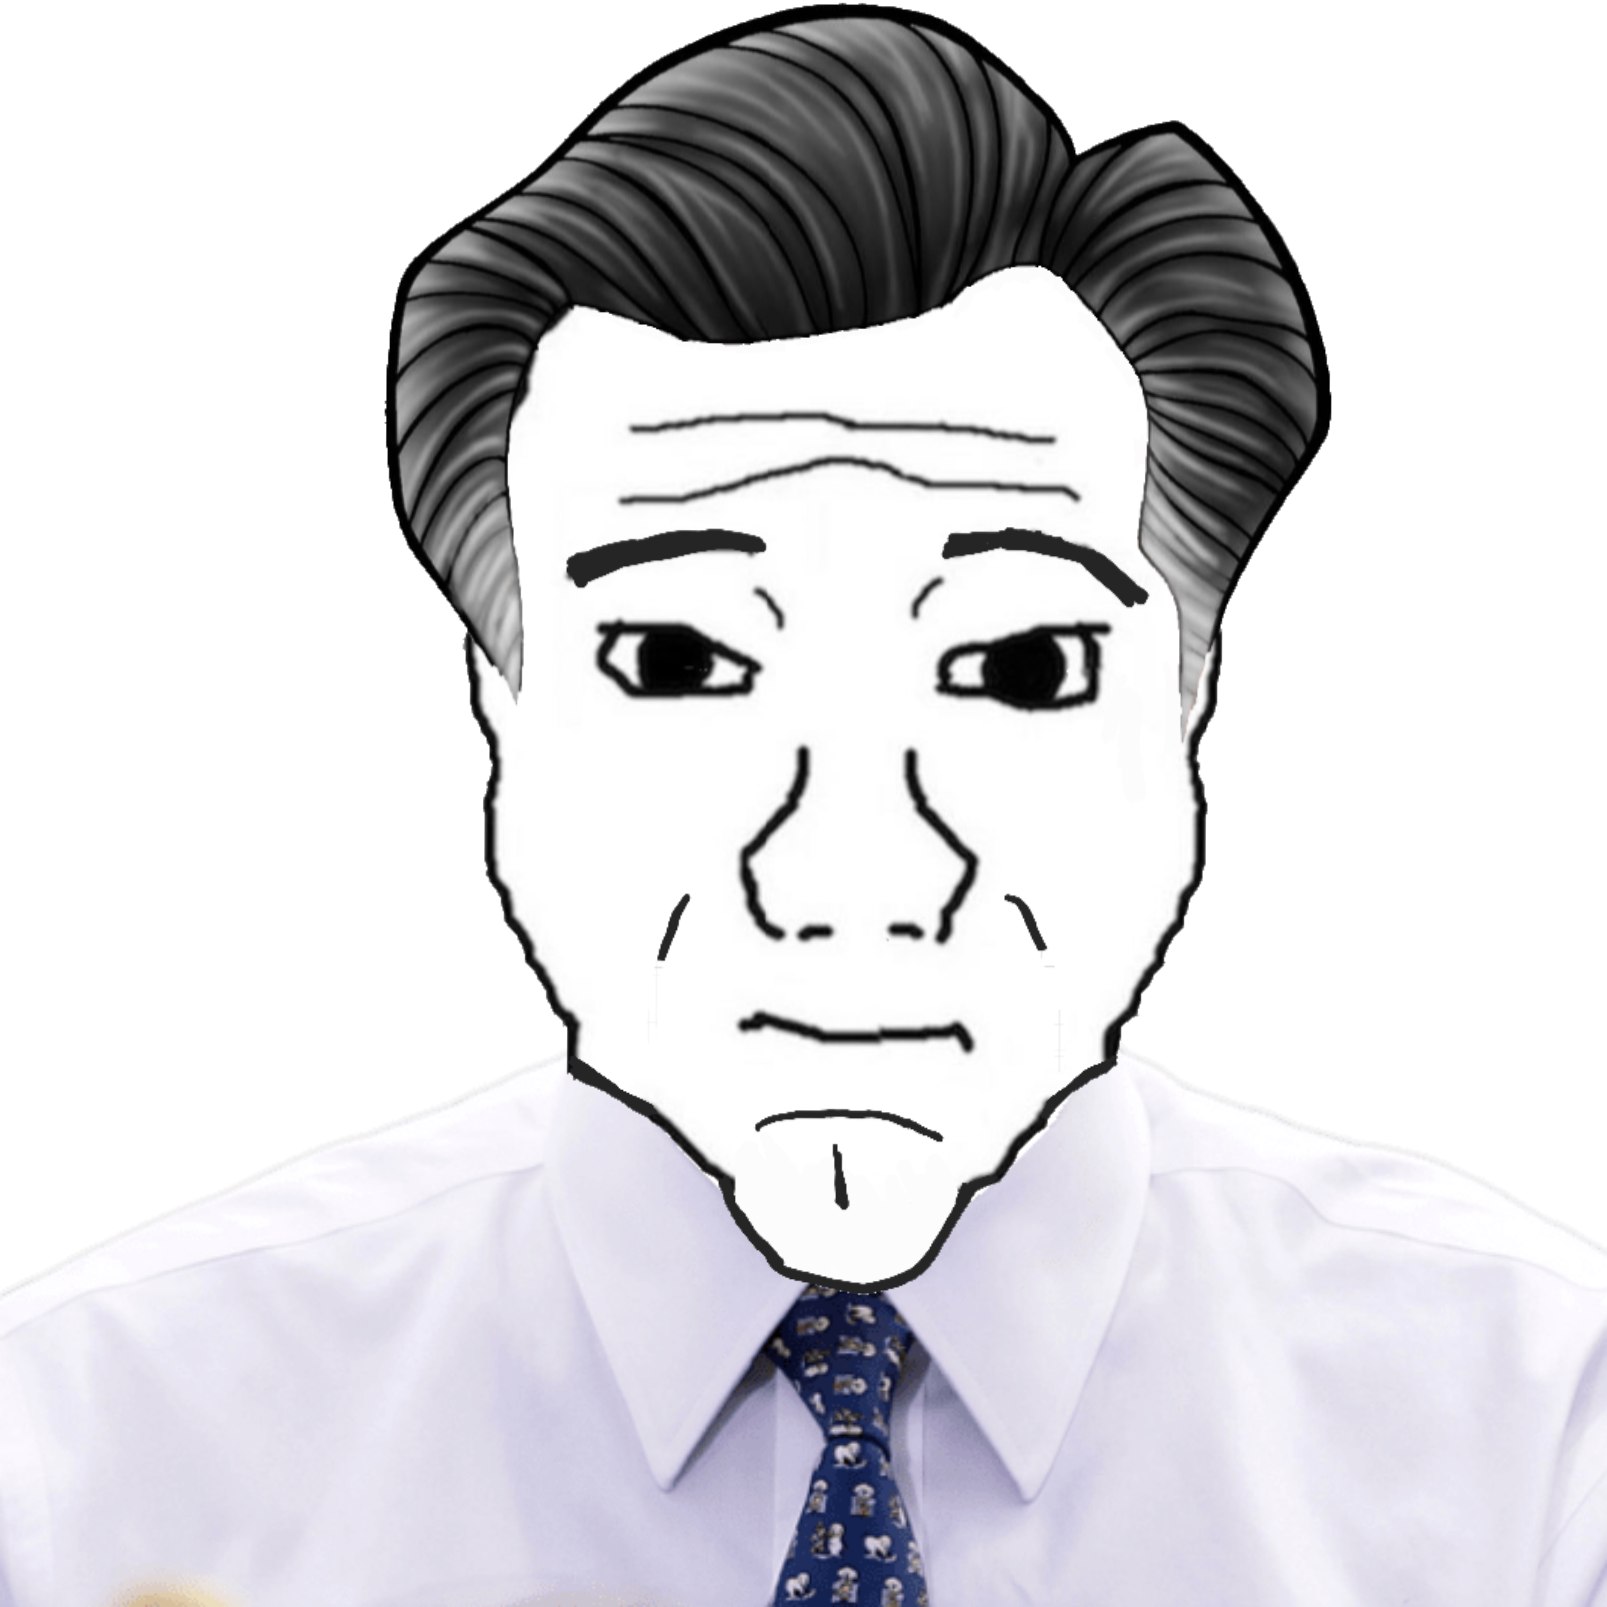
Label: 5_Front_Wojak